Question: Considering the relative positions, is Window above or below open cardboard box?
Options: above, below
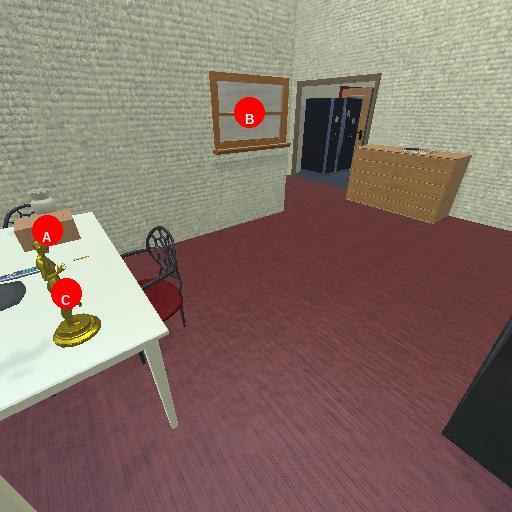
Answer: above